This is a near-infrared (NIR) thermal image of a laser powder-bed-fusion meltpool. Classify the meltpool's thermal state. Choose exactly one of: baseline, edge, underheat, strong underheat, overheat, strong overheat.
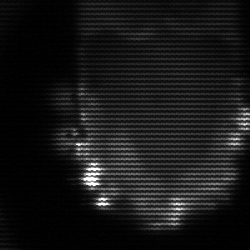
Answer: baseline